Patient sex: M
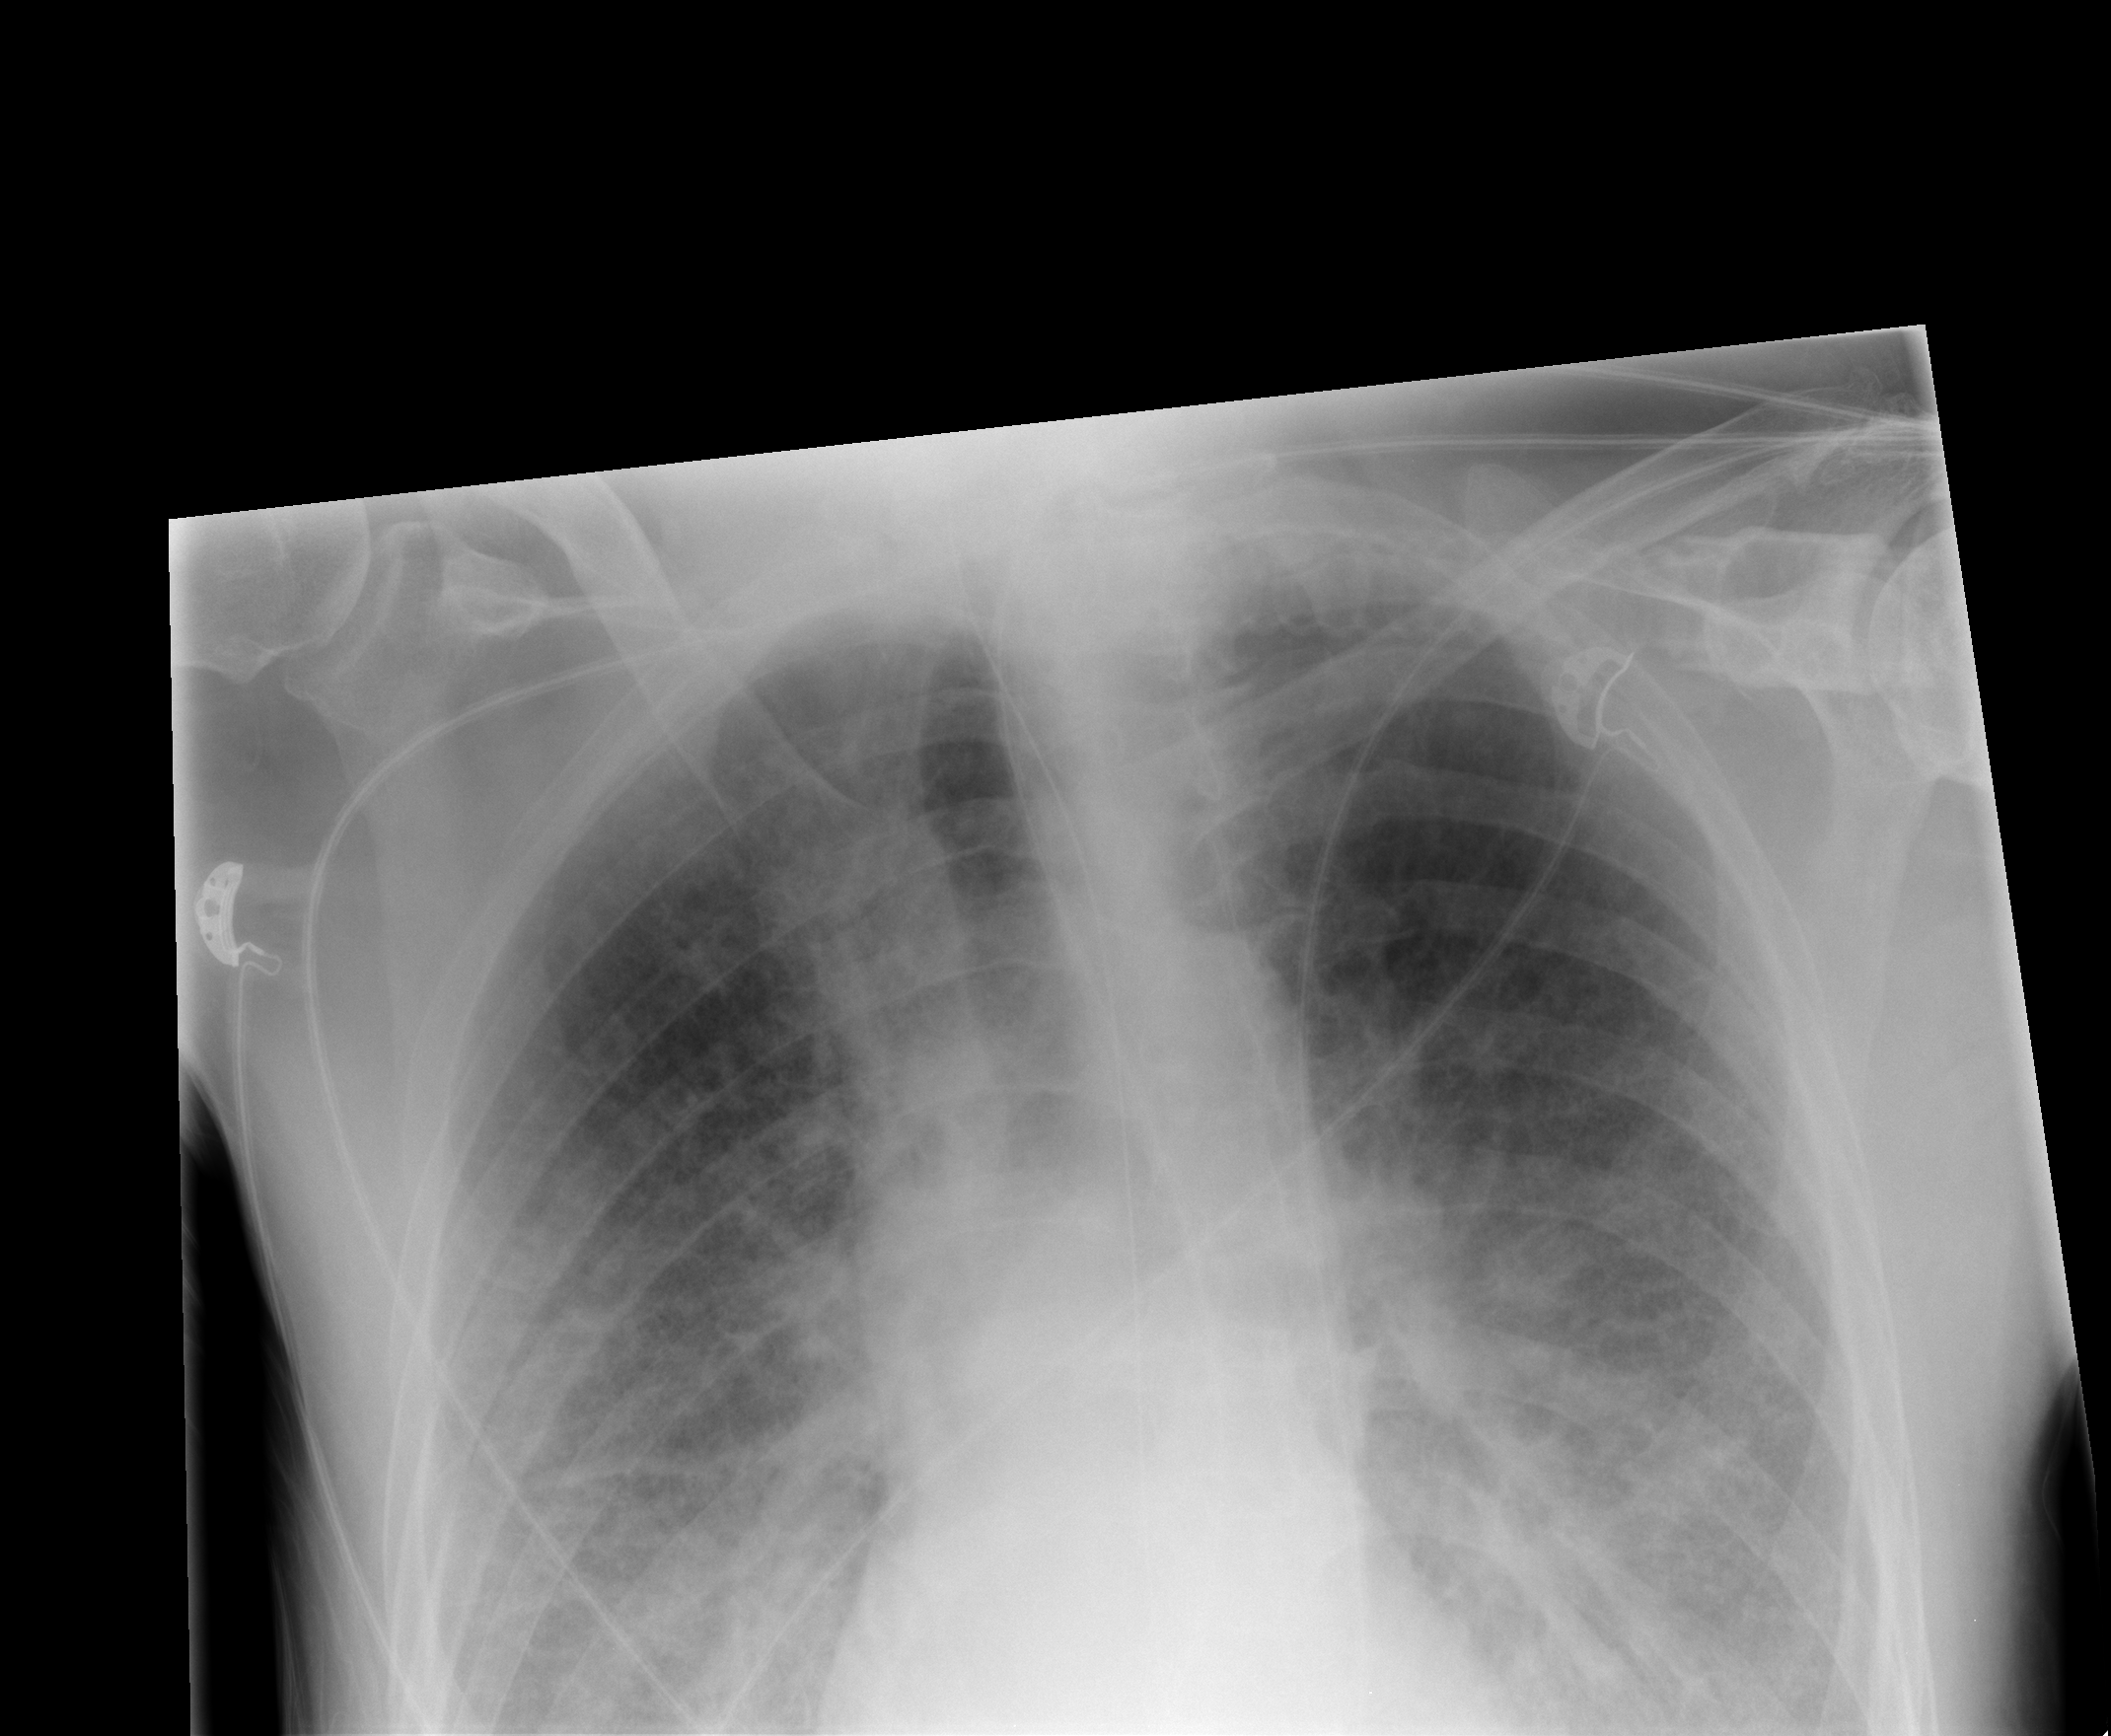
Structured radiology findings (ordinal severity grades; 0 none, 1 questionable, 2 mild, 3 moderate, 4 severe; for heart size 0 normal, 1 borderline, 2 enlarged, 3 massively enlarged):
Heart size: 0
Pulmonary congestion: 0
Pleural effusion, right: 0
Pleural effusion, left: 0
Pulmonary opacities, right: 3
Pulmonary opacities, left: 3
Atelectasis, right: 3
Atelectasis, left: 3